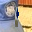
Label: 1